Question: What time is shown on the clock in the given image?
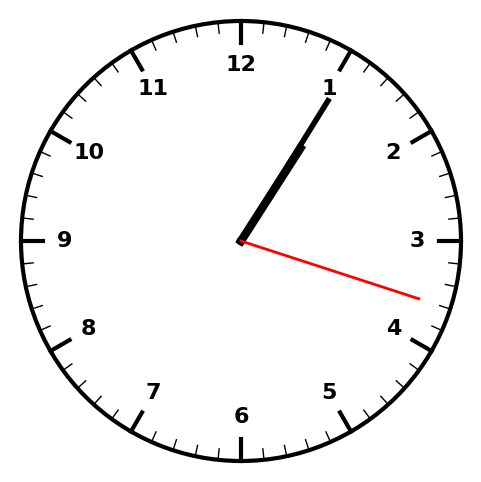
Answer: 01:05:18